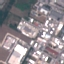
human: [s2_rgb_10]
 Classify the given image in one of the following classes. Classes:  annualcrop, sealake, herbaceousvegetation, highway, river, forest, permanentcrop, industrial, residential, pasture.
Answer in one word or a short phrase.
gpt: Industrial